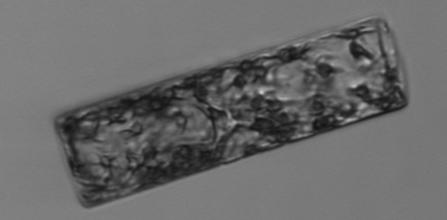
Label: Guinardia_flaccida